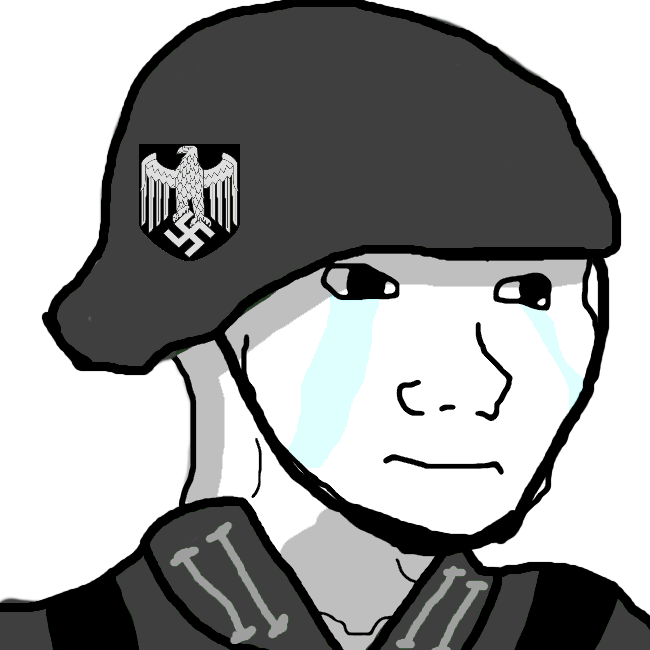
Label: 5_Doomer